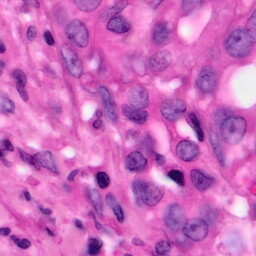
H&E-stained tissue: Pancreatic